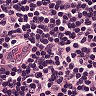
Metastatic tissue present: no